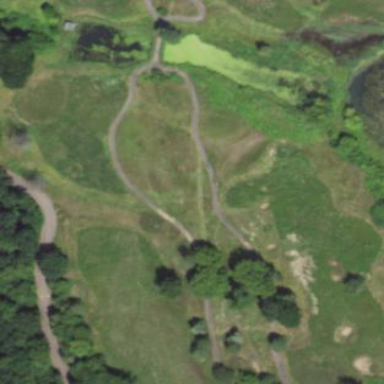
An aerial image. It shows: Area of rough grass used for golf.